Question: I have several view components in a layout. most of them have visibility=gone and they are turned on only based on certain conditions and this is done programatically.
All of this works fine but even though visibility=gone, there is a blank space occupying that area. how do i remove that>
'''
<?xml version="1.0" encoding="utf-8"?>
'''
'''
<LinearLayout android:weightSum="1" android:layout_height="wrap_content"
android:background="@drawable/subheader_gradient" android:orientation="horizontal"
android:layout_width="fill_parent" android:id="@+id/_searchLayout">
<EditText android:layout_width="fill_parent" android:id="@+id/_search"
android:layout_height="wrap_content" android:textColor="@color/black"
android:layout_gravity="center" android:background="@color/white"
android:layout_alignParentTop="true" android:layout_margin="10dp"
style="@style/formValue" android:singleLine="true"
android:inputType="textNoSuggestions|textVisiblePassword|textCapCharacters"
android:autoText="false" android:lines="1"
android:hint="@string/_Text_searchBy" android:maxLines="1"
android:textColorHint="@color/light_gray" android:textScaleX="1"
android:textSize="7pt" />
</LinearLayout>
<TextView style="@style/SubHeaderText" android:text="@string/_Heading_searchResults"
android:id="@+id/_HeadingsearchResults"
android:layout_height="wrap_content" android:layout_width="fill_parent"
android:background="@drawable/subheader_gradient" android:visibility="gone"></TextView>
<TextView android:layout_width="fill_parent"
android:visibility="gone" android:id="@+id/_HeadingsearchResultsNull"
android:layout_height="wrap_content" android:text="@string/_Text_noSymbolsFounds"
android:textColor="@color/light_gray" style="@style/formLabel"
android:layout_gravity="center" android:background="@color/white" />
<LinearLayout android:layout_height="wrap_content"
android:orientation="horizontal" android:layout_width="fill_parent"
android:id="@+id/_progressLayout" android:background="@color/white"
android:visibility="gone">
<ProgressBar style="@android:style/Widget.ProgressBar.Small.Inverse"
android:layout_height="wrap_content" android:layout_width="wrap_content"
android:layout_gravity="left" android:id="@+id/_progress"
android:padding="5dip"></ProgressBar>
<TextView android:id="@+id/_progressText"
android:text="@string/_Heading_searching"
android:gravity="center|center_vertical" android:layout_height="wrap_content"
android:layout_width="wrap_content" android:padding="5dip"
android:textColor="@color/black" android:textSize="15dp"
android:layout_gravity="center_vertical|center" />
</LinearLayout>
<ListView android:fadeScrollbars="true" android:scrollbars="vertical"
android:id="@+id/_searchSymbol_list" android:layout_width="match_parent"
android:layout_height="wrap_content" android:visibility="gone"
android:scrollbarAlwaysDrawVerticalTrack="true" android:background="@color/white"
android:cacheColorHint="@color/white" />
<TextView style="@style/SubHeaderText" android:text="@string/_Heading_recentResults"
android:id="@+id/_recentResults" android:layout_height="wrap_content"
android:layout_width="fill_parent" android:background="@drawable/subheader_gradient"></TextView>
<ListView android:fadeScrollbars="true" android:scrollbars="vertical"
android:id="@+id/_recentQuotes_list" android:layout_width="match_parent"
android:layout_height="wrap_content"
android:scrollbarAlwaysDrawVerticalTrack="true" android:background="@color/white"
android:cacheColorHint="@color/white" />
'''

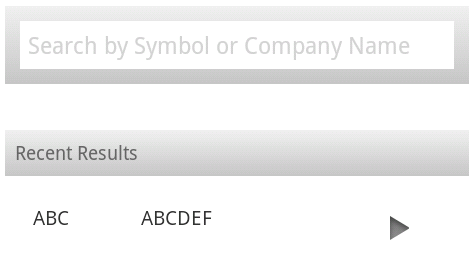
Answer: Try to send your layout XML. Or if you want to identify, which layout is causing problems, set different background color for each one and then you can try different parameters for layout size.